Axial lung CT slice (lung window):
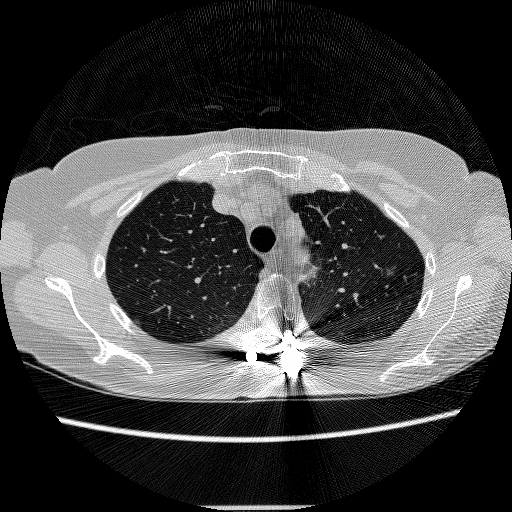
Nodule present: yes
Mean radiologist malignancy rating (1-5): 3